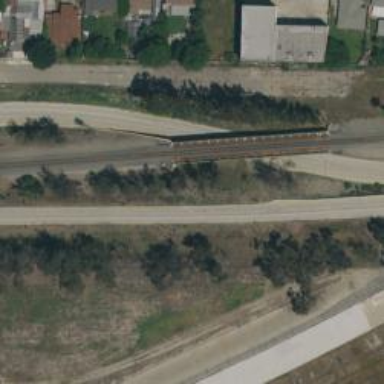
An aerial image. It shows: Busway road.